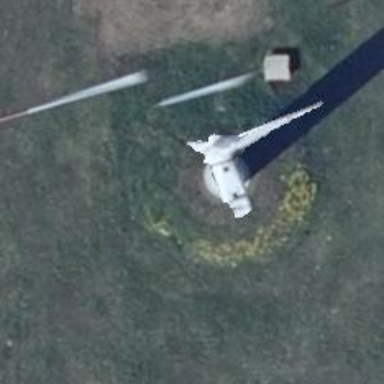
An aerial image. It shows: Wind power generator utilizing wind turbines.